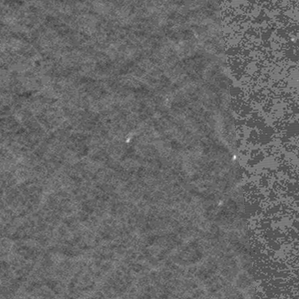
Label: frost